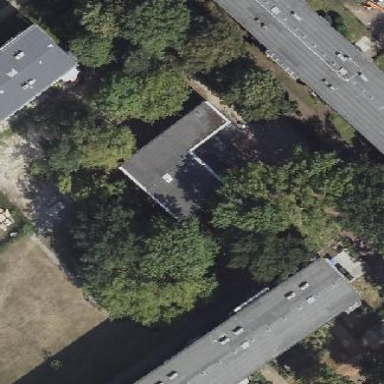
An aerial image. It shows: Clinic building offering healthcare services.